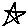
Label: star